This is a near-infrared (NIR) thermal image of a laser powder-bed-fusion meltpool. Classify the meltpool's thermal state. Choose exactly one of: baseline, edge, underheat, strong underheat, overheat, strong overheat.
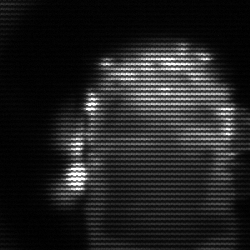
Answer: baseline